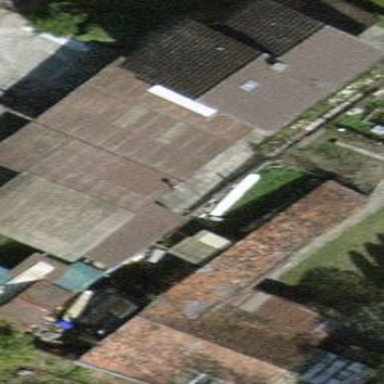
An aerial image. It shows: Detached building.